Field crop: tomato
Growth stage: 2
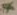
Species: solanum